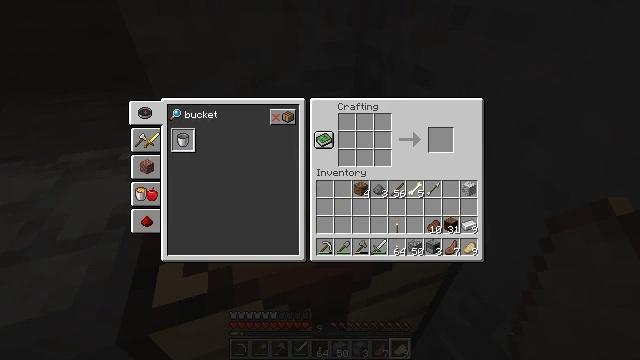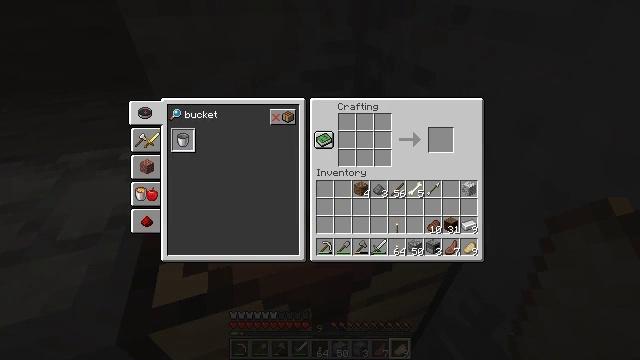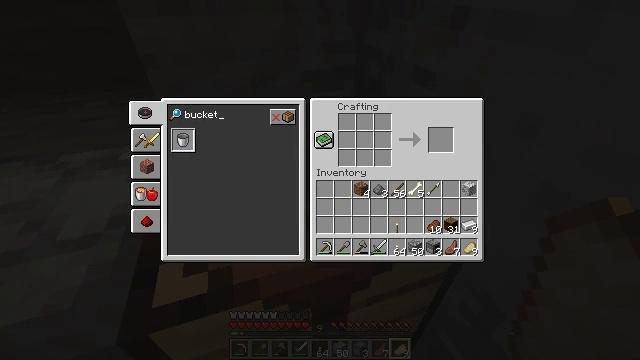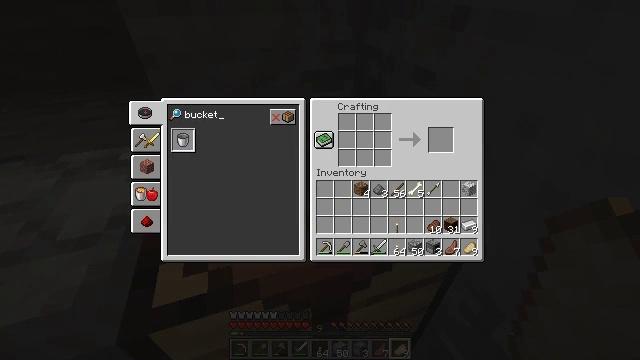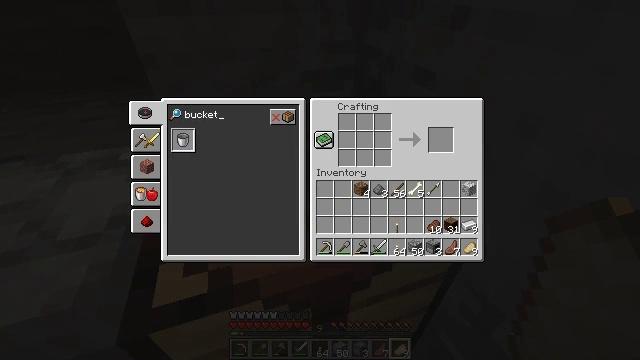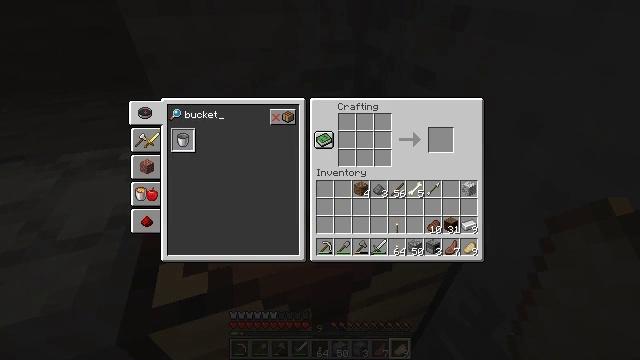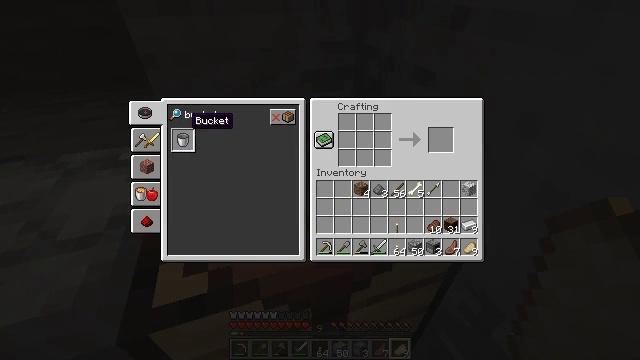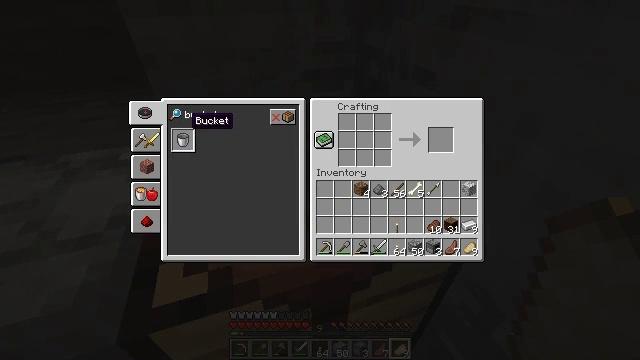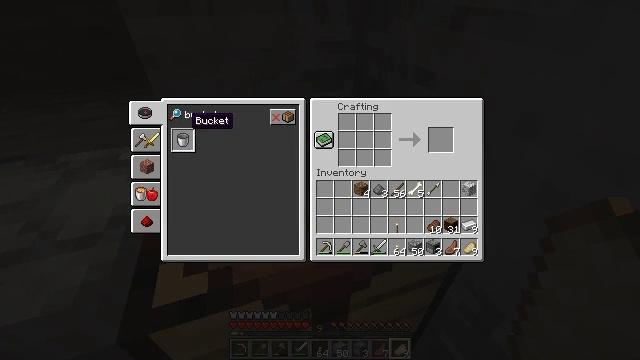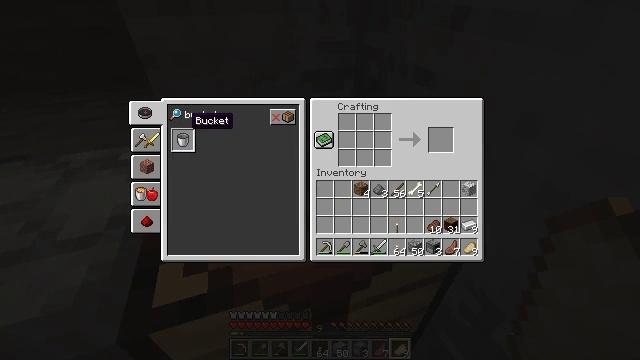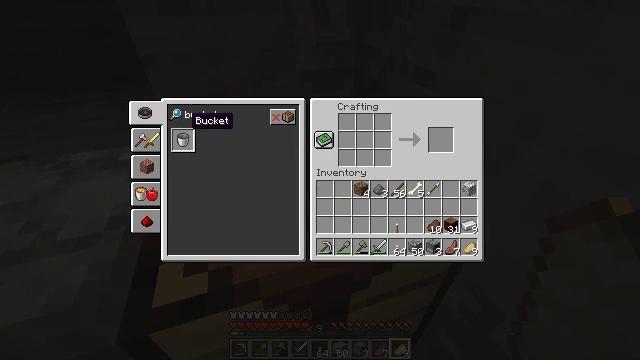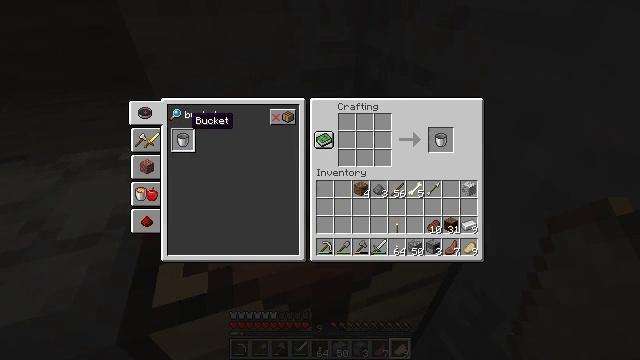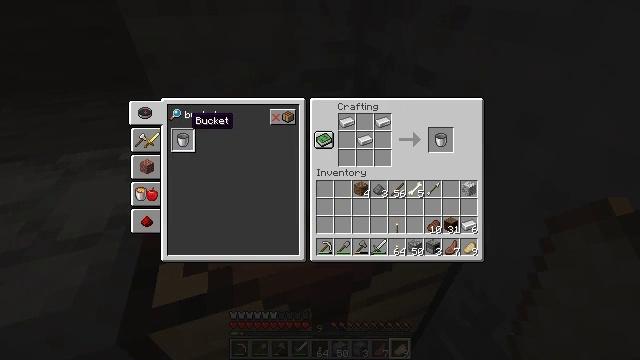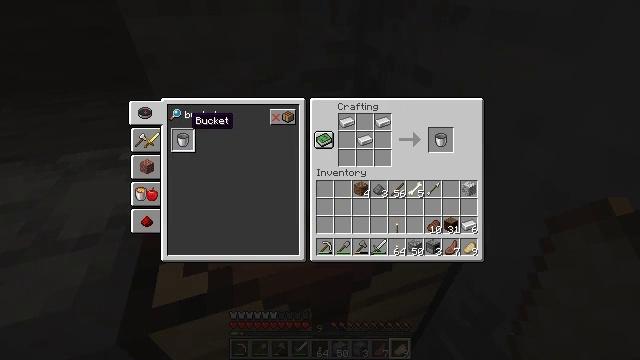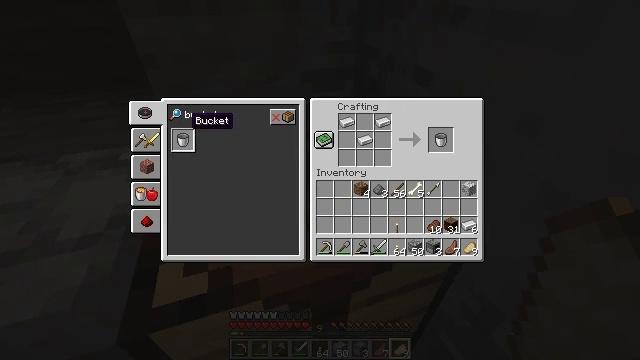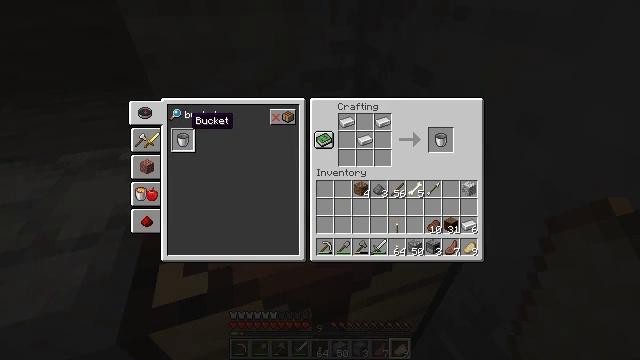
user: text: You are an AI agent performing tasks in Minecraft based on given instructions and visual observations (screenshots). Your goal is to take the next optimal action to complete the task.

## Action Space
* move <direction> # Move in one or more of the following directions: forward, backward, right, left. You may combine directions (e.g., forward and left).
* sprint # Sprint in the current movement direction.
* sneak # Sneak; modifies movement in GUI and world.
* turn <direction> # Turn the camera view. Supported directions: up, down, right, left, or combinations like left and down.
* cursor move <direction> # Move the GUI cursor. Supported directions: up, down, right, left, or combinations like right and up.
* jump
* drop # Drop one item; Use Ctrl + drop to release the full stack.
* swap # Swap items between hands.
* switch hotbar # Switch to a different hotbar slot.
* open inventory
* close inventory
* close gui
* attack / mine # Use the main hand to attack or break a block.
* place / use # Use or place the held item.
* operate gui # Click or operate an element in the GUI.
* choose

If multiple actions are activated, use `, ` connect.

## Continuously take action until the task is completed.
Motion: motion action
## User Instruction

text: Open the crafting table to make a bucket.
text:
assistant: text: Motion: no_op
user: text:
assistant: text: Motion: cursor move left
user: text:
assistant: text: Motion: no_op
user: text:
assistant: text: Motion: no_op
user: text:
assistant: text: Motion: no_op
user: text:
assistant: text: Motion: operate gui
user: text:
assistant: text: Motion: operate gui
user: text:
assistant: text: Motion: operate gui
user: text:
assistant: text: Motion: no_op
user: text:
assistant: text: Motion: operate gui
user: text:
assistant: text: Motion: operate gui
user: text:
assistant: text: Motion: no_op
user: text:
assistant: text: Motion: no_op
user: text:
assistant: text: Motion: no_op
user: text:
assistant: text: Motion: no_op
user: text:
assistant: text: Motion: no_op
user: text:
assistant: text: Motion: no_op
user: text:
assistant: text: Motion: no_op
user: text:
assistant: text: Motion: no_op
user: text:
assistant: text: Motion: no_op
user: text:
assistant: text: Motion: no_op
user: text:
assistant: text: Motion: no_op
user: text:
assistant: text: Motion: no_op
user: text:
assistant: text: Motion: cursor move right
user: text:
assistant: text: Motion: cursor move right
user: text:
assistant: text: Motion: cursor move right
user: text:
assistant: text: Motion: cursor move right
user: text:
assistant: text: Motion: sneak
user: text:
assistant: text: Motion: sneak
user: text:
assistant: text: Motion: sneak